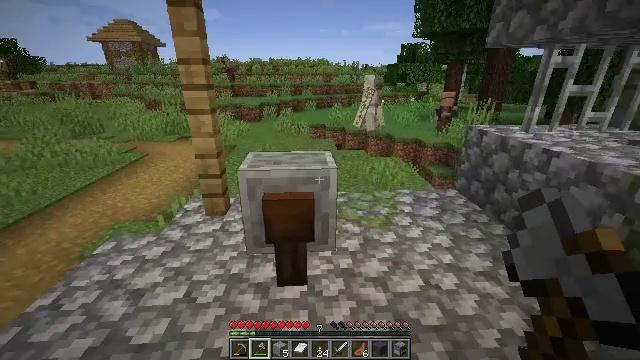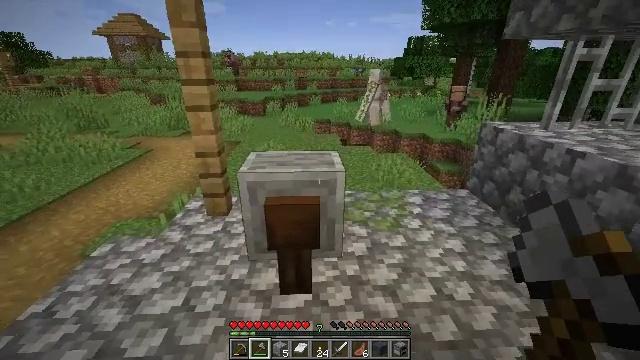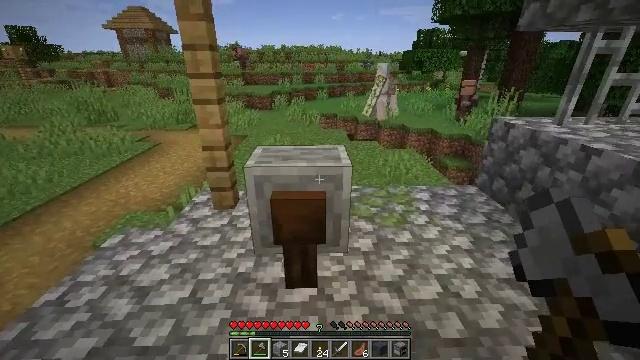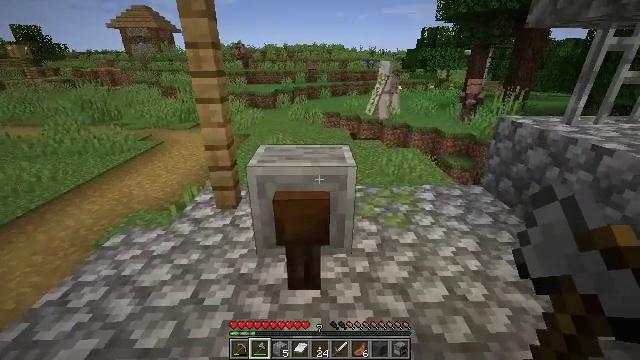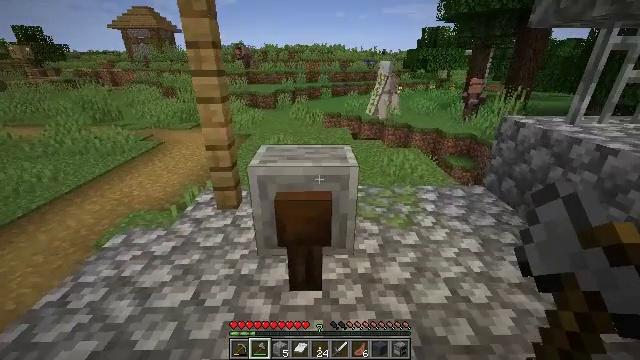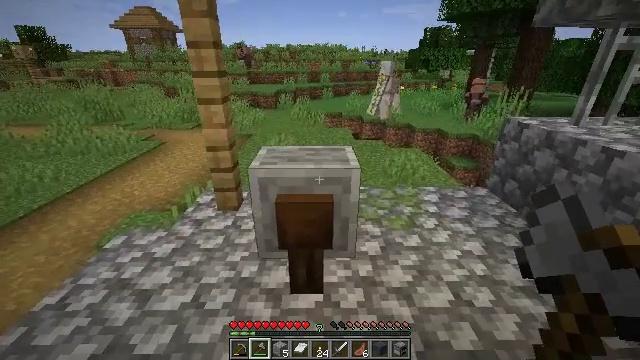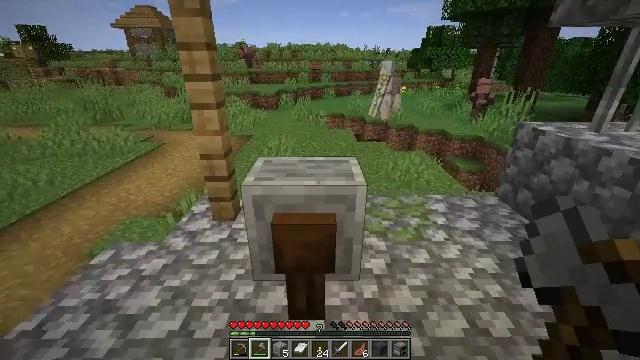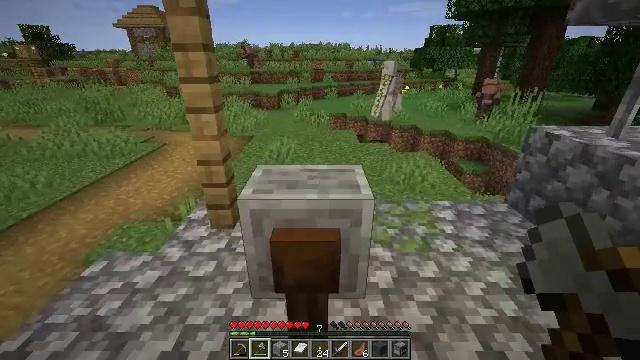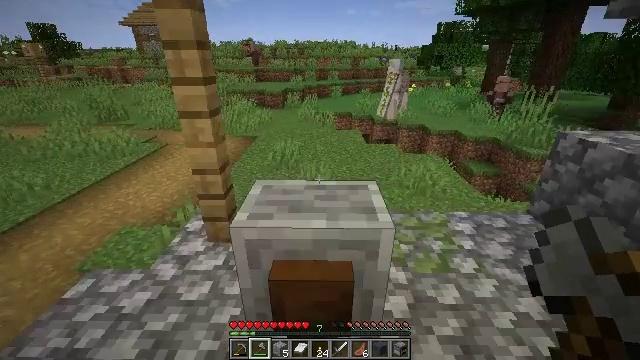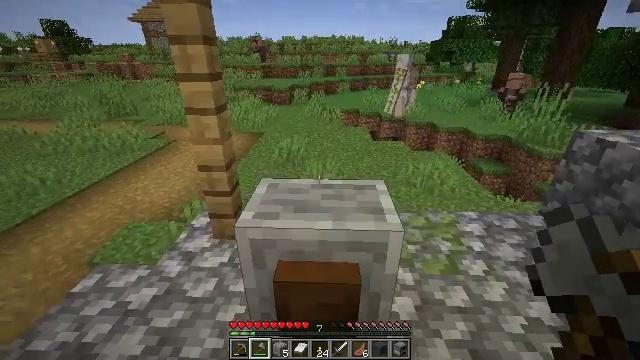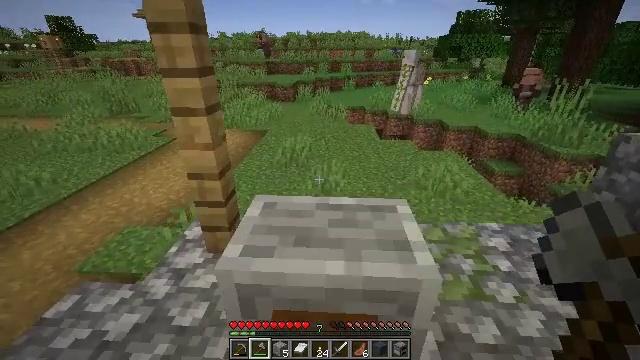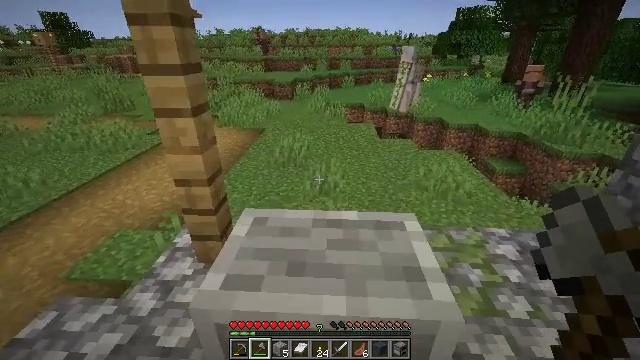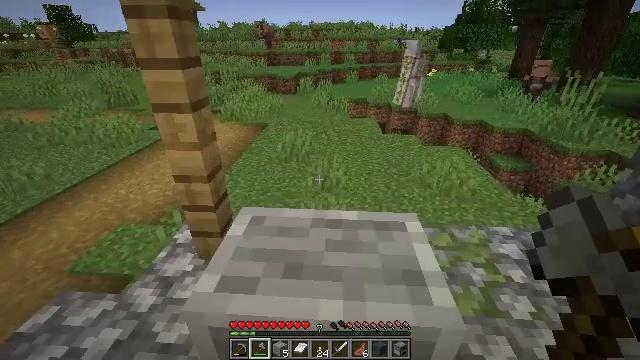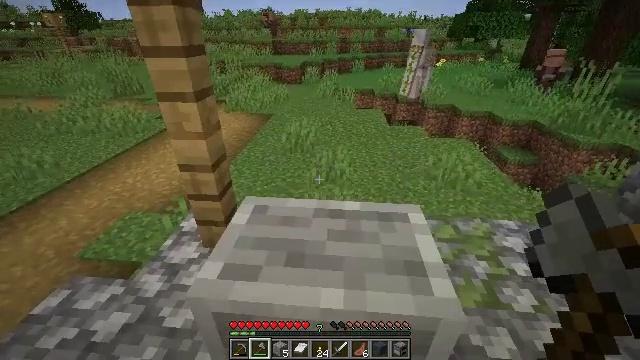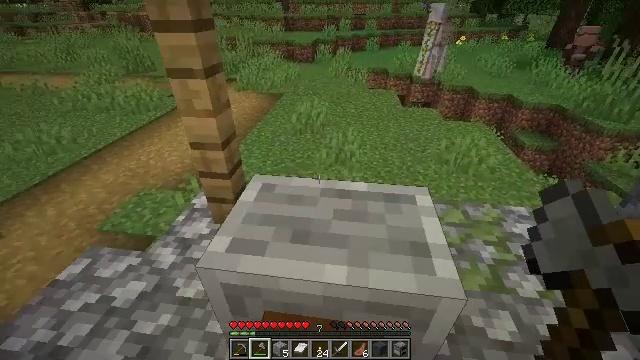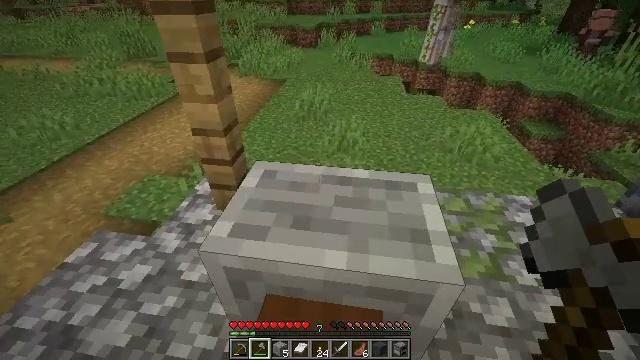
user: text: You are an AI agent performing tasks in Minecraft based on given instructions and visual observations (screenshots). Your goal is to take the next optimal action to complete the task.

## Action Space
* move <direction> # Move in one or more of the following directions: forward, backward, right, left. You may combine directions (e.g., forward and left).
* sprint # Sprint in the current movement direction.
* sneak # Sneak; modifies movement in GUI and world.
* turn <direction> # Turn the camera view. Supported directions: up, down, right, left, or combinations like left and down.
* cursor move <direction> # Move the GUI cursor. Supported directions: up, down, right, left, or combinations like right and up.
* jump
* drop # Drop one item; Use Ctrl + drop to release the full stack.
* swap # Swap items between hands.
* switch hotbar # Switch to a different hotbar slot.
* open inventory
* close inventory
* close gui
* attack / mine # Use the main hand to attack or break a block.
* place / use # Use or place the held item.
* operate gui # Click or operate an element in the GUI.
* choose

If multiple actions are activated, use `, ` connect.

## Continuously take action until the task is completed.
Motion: motion action
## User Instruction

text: Mine the clay from the riverbed.
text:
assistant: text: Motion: turn left and down
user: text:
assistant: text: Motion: turn left and down
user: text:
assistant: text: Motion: no_op
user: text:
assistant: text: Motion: no_op
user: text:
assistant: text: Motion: move forward
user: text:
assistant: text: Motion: move forward
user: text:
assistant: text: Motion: move forward
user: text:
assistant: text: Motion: move forward, turn left
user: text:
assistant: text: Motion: move forward, turn left
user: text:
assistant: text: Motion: move forward, turn left
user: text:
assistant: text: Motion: no_op
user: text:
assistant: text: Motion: turn down
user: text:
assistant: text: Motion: turn left and down
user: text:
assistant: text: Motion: turn left and down
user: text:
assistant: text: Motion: turn down
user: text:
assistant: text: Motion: turn down
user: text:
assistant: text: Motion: turn down
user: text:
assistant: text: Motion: no_op
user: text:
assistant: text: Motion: turn right and down
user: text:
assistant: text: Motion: no_op
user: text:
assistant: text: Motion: no_op
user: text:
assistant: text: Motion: use / place
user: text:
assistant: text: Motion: use / place
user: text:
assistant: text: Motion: use / place
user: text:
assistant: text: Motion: no_op
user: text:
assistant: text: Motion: no_op
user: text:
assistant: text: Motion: open gui
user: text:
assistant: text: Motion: no_op
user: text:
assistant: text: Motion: no_op
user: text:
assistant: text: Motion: no_op